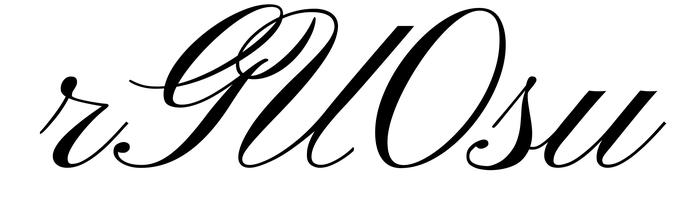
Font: PinyonScript-Regular